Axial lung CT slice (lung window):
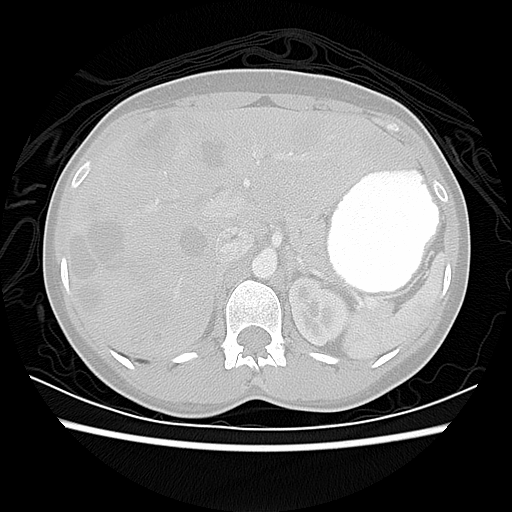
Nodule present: no